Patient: sex F, age 78
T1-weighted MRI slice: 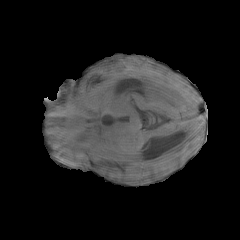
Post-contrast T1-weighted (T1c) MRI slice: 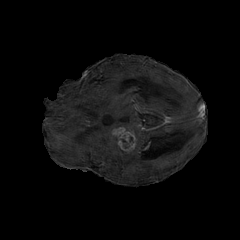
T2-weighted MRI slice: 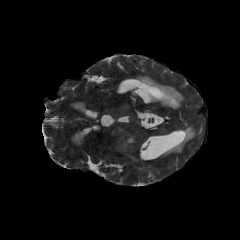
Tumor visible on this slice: yes
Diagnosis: Glioblastoma, IDH-wildtype
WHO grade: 4